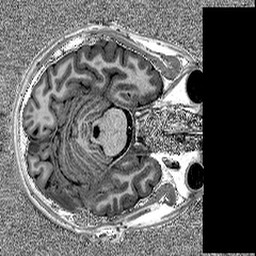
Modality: MP2RAGE
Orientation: axial
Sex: male